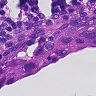
Metastatic tissue present: yes